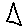
Label: triangle